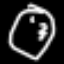
Label: clock